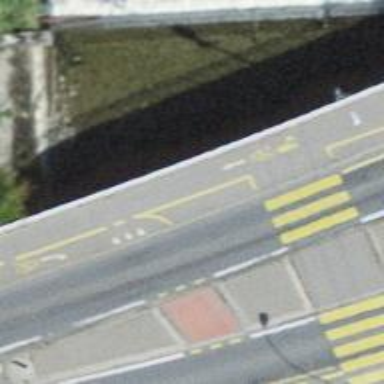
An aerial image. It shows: Asphalt cycleway with grade1 tracktype.